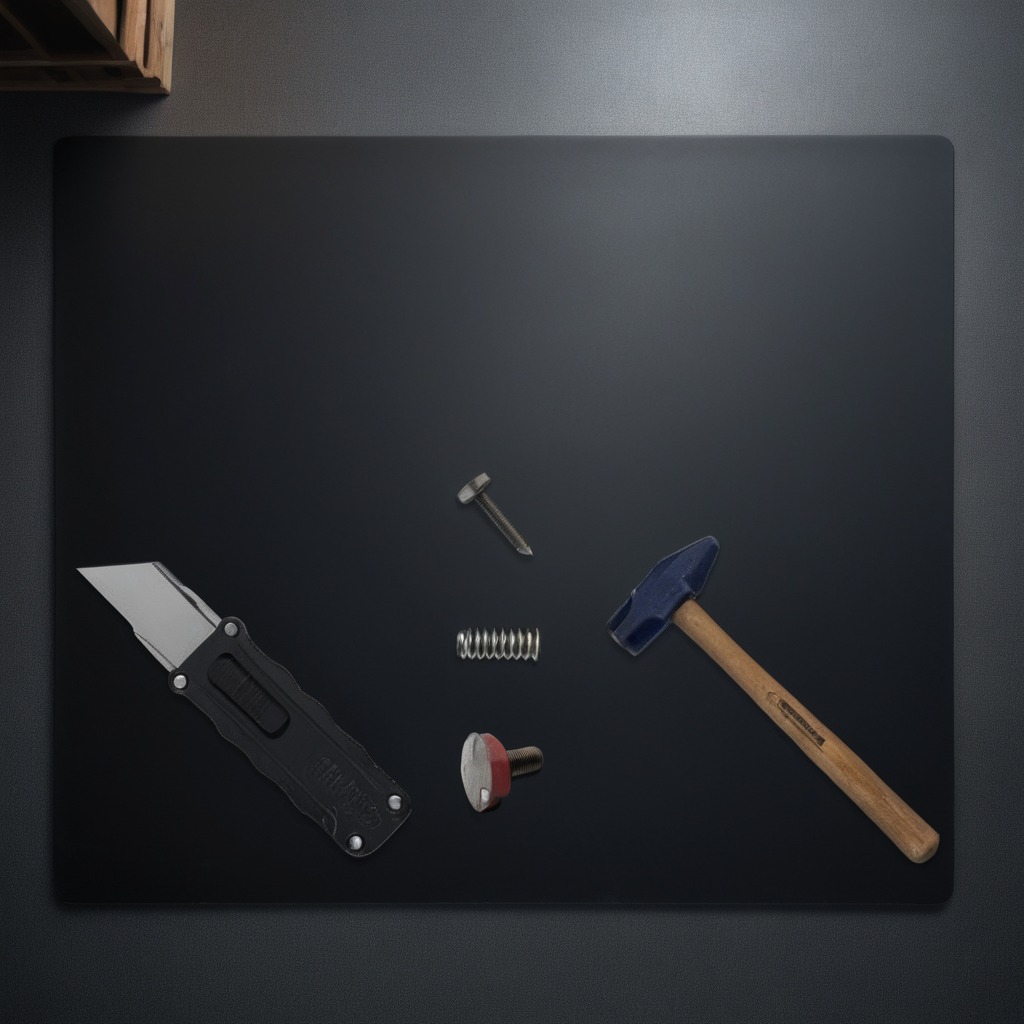
A hammer and a coiled metal spring are lying on the clean granite tabletop.